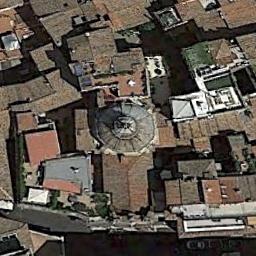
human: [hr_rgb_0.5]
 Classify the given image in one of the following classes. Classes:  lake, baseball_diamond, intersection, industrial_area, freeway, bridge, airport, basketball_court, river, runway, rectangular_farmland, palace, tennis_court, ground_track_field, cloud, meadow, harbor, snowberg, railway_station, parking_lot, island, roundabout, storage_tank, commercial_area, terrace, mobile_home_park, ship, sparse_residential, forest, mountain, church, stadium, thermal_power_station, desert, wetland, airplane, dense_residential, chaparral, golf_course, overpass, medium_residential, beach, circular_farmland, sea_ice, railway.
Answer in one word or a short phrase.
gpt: church